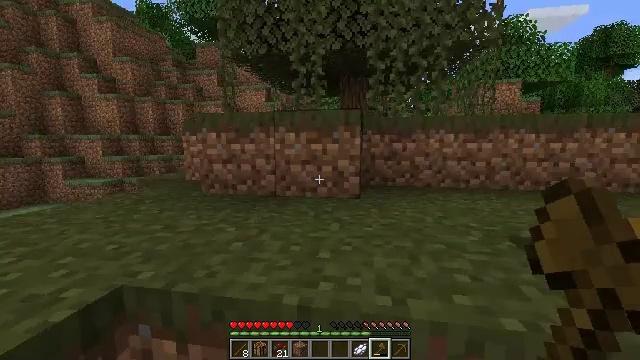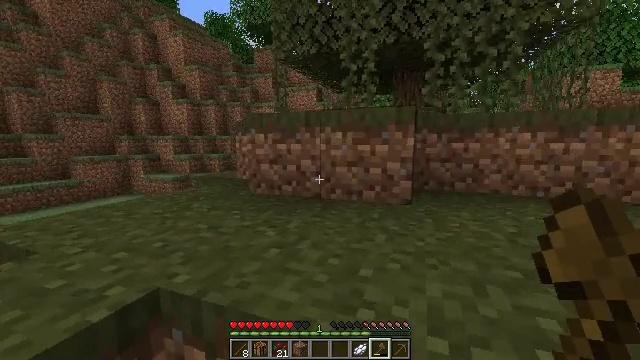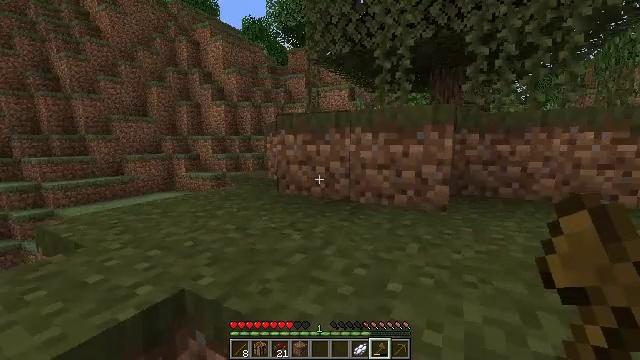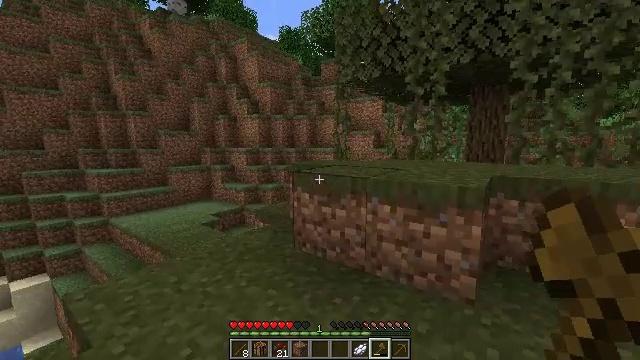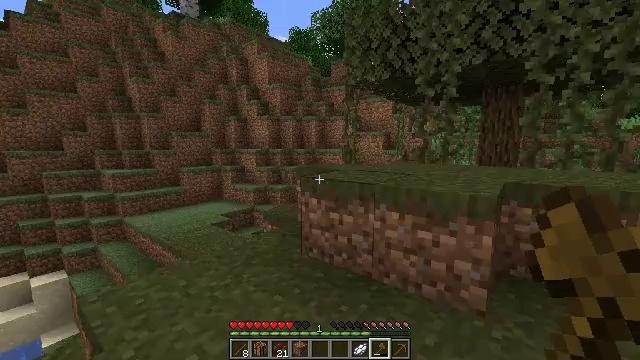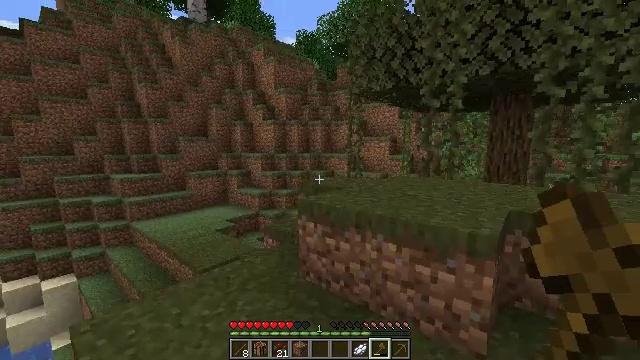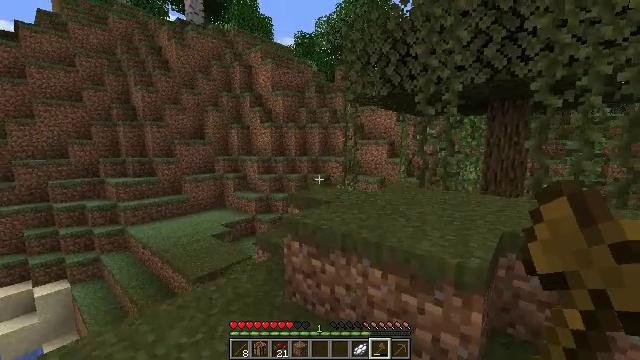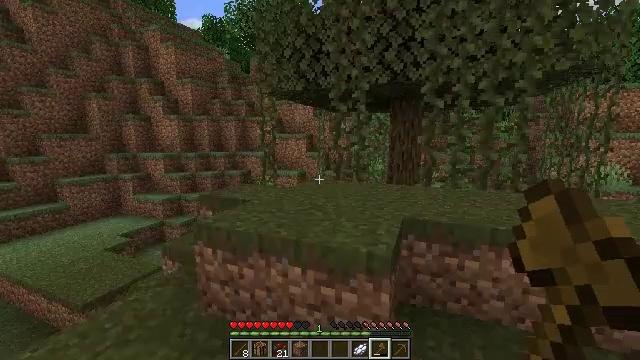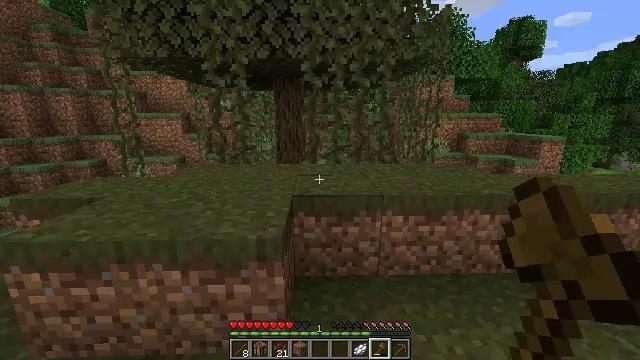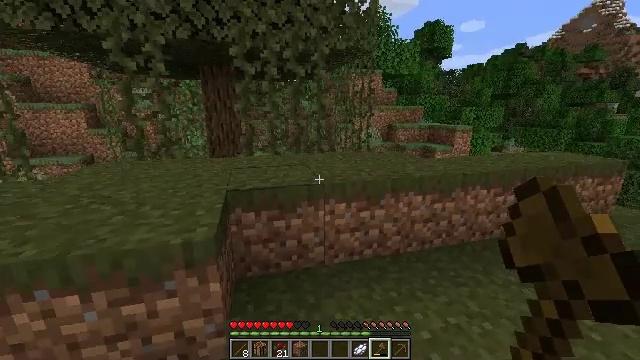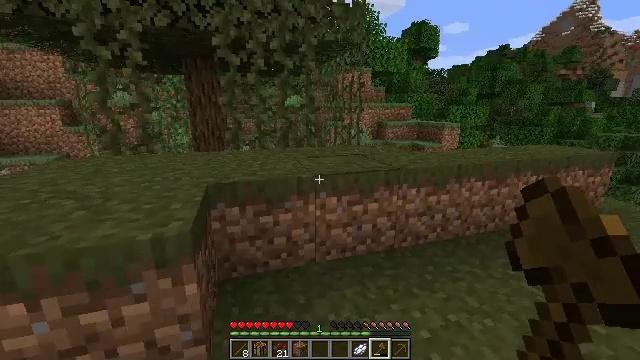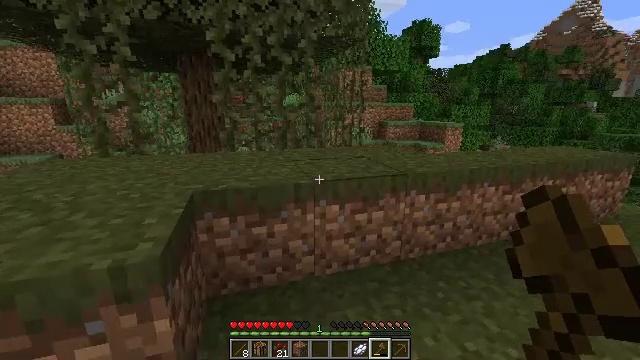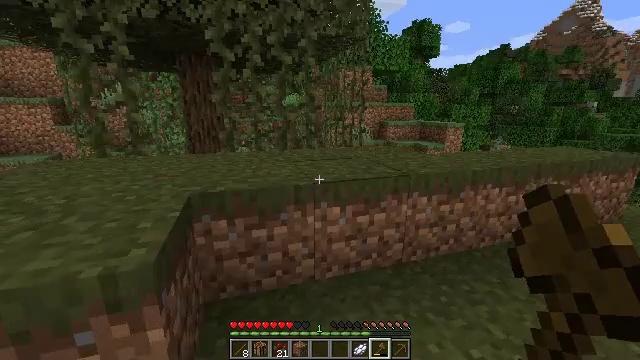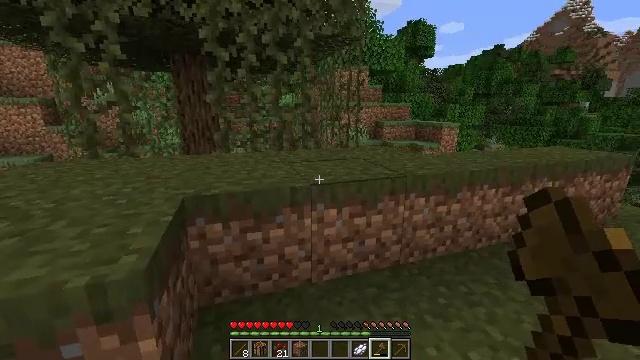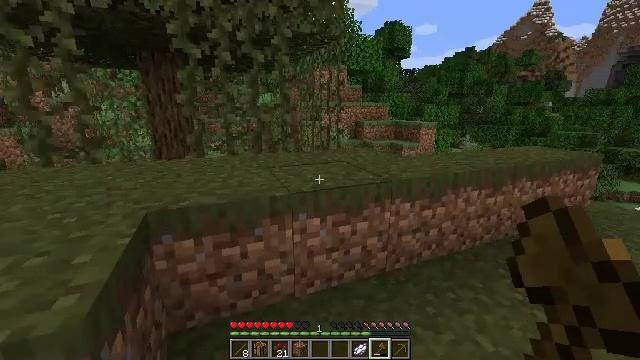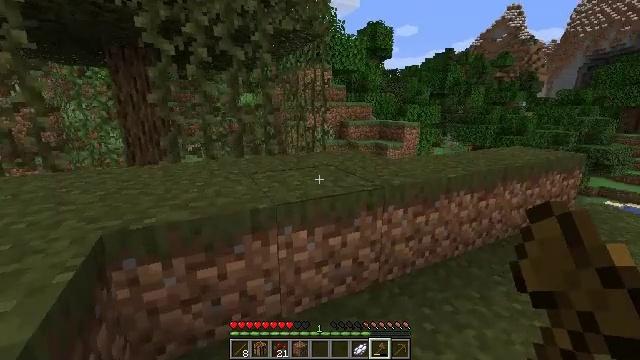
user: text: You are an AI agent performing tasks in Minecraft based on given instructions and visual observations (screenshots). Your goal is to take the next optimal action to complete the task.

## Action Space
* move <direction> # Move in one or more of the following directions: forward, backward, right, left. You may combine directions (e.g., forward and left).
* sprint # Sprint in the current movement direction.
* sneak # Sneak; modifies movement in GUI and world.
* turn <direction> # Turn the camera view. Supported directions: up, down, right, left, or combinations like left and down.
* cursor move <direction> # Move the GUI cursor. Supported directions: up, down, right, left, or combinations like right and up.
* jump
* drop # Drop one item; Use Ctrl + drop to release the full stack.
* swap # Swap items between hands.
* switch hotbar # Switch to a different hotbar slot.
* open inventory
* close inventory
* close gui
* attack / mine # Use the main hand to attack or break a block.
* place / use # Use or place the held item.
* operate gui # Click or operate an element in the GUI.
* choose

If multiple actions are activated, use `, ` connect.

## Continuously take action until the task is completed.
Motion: motion action
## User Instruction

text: Break the grass block.
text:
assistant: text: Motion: move forward, turn left
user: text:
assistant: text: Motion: move forward and move right, turn left, jump
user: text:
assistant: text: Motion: move forward and move right, turn left, jump
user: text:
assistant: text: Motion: move forward and move right, turn left, jump
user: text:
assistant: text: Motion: move forward and move right, turn left, jump
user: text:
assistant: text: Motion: move forward and move right
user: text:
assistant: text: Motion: move forward and move right, turn right and down
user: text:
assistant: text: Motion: move forward and move right, turn right and down
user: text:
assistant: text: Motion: move forward, turn right and down
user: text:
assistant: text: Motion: turn right
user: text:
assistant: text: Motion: no_op
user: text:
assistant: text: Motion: no_op
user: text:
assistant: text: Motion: move forward
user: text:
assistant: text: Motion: move forward, turn right
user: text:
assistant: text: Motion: turn right
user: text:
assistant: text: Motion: turn right
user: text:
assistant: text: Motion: move forward, turn right
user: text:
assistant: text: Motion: move forward
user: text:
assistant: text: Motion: move forward, jump
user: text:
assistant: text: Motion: move forward, jump
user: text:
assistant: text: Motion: move forward, jump
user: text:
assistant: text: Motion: move forward, jump
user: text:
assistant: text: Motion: move forward, jump
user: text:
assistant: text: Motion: move forward
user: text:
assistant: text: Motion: move forward
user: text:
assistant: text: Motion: move forward
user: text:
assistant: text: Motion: move forward
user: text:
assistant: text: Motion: move forward, turn right
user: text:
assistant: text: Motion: turn right and down
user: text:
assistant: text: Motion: turn right